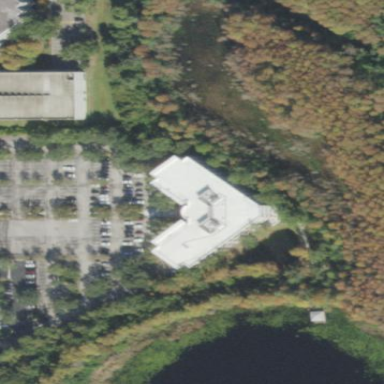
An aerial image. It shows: Office building.